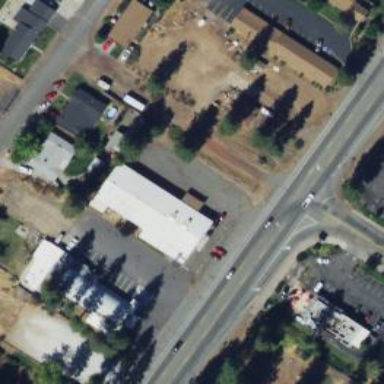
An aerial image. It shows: Building with bowling alley inside.